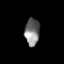
Tissue: prostate
Cell type: T cells
Senescence score: 0.3038
Nuclear area (px): 390
Mean DAPI intensity: 123.813